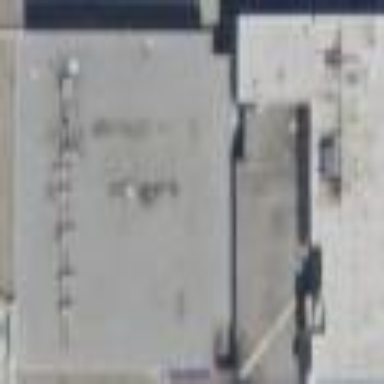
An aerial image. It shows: Office building.